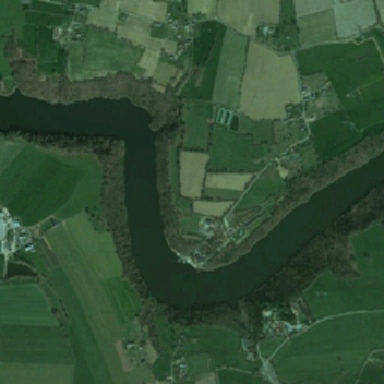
A wide area of farmland along the river .